Question: I have this piece of code:
'''
$file = $faker->image($dir = public_path().'/tmp', $width = 800, $height = 600, '', true);
$hash = str_random(7);
$thumbnailName = $hash . '.jpg';
$thumbnailImage = ImgResizer::make($file)->fit(180, 180);
$thumbnailImage->save( public_path() . '\thumb\'. $thumbnailName);
rename($file, 'public/'.$hash.'.jpg');
'''
As you can see I am using 'faker' to populate the database. Faker supports images as well and it's getting images from lorempixel.com. I save this image directly in public folder and that works. I also create a thumbnail of the image using 'InternventionImage' and save it to public/thumb folder as you can see in the code.
When I run the db:seed, no errors were produced, it all went well. However when I looked inside thumb folder there were no files there. There were bunch of images created inside public folder but not inside thumb. I logged in the server and cd into default folder and typed ls and I got this output:

As you can see on the image there are bunch of 'public/thumb/hashcode.jpg' images there. How is this possible, they are not inside thumb folder, why is it listing them there? Did the script instead create file with filename 'public/thumb/hashcode.jpg'? How do I put them inside thumb folder? This code works on my local machine windows 10 under apache2 and php7.
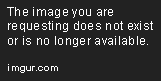
Answer: Try change this:
'''
public_path() . '\thumb\'. $thumbnailName
'''
To this:
'''
public_path().DIRECTORY_SEPARATOR.'thumb'.DIRECTORY_SEPARATOR.$thumbnailName
'''
Also, create 'thumb' directory and set correct permissions:
'''
chmod -R 755 /public/thumb
'''